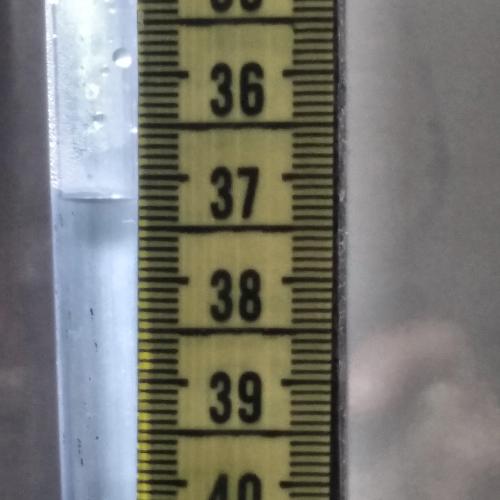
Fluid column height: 37.2 cm